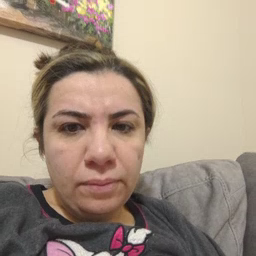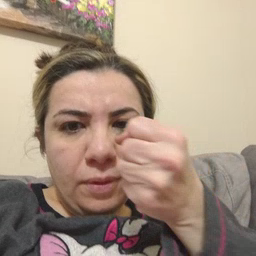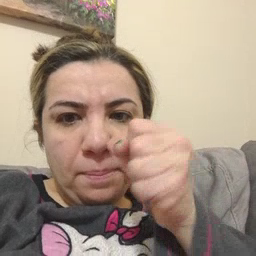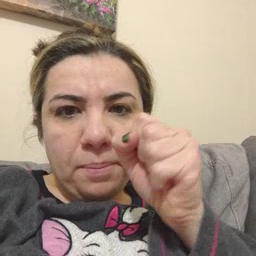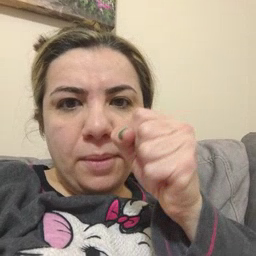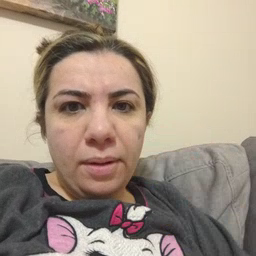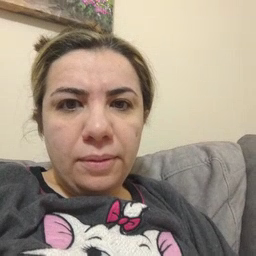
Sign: make